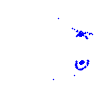
Particle: proton